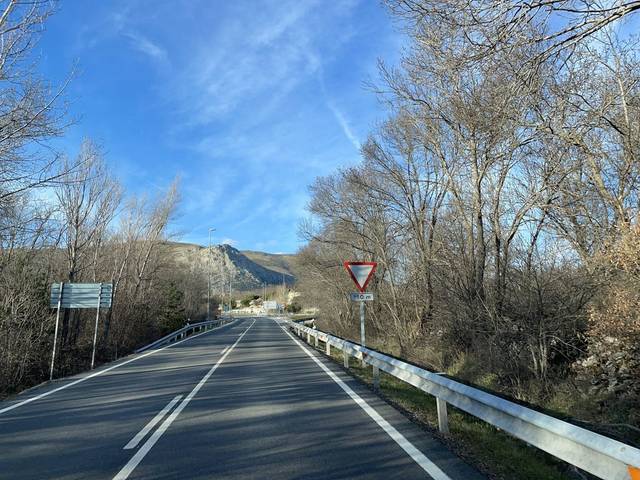
Region: Spain
Coordinates: 40.849, -3.688